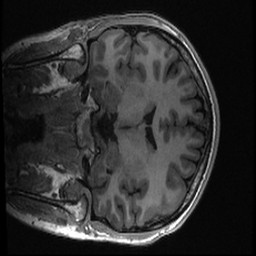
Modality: T1w
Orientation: coronal
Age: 20
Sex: female